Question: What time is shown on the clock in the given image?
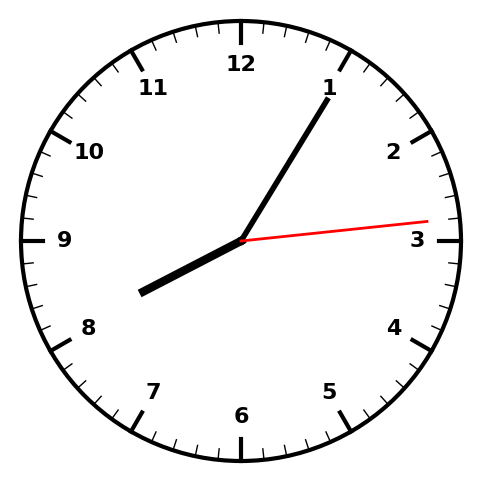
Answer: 08:05:14